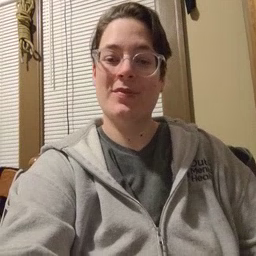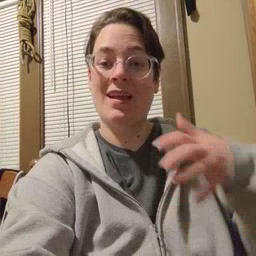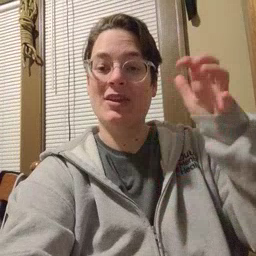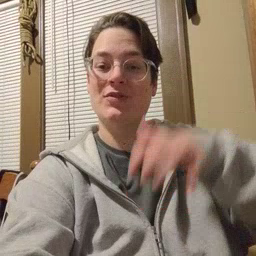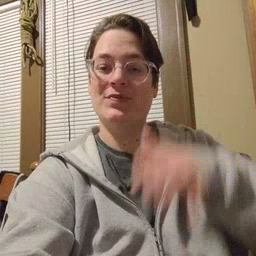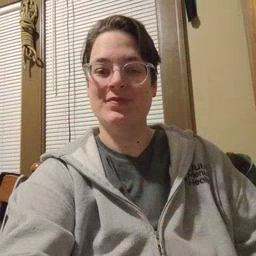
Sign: alligator